Field crop: maize
Growth stage: 2
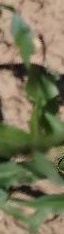
Species: maize